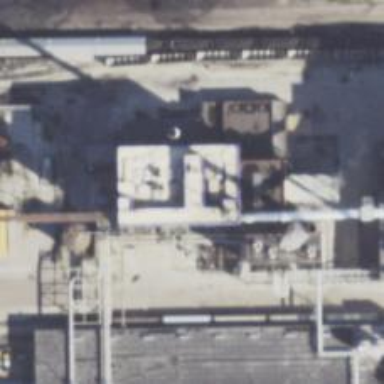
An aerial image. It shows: Steam turbine generator.